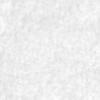
Label: no_change